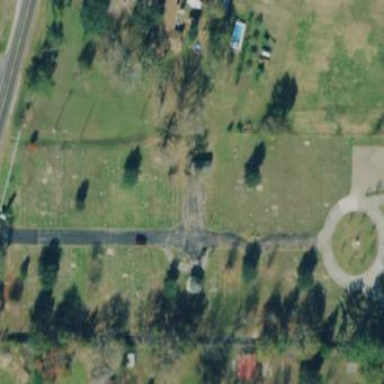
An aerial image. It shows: Cemetery.